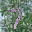
Label: 7